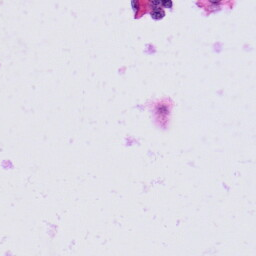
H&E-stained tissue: Prostate